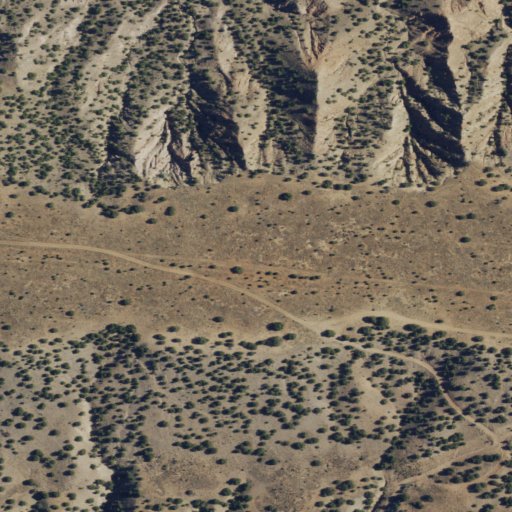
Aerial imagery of bench in New Mexico named La Pareia containing only shrub